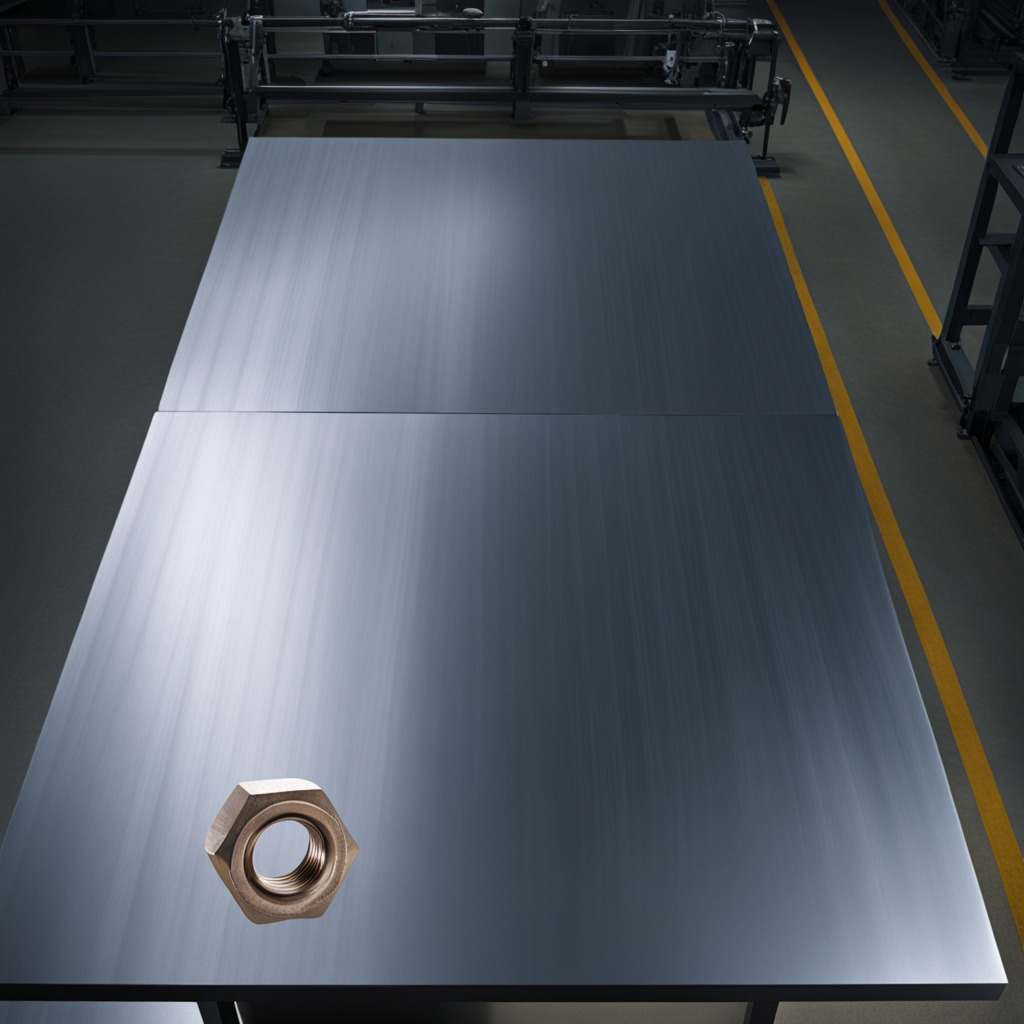
A metal nut is lying on a clean empty table in a basement in the evening soft directional lighting on the tabletop realistic grain studio-quality clarity centered framing